Interaction volume radius: 5 \u00c5
Interaction volume height: 15 \u00c5
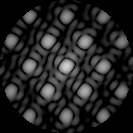
Disorder parameter: 0.09766